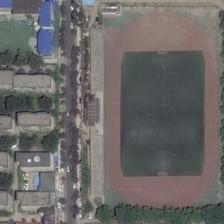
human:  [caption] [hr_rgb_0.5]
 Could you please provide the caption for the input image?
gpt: a playground is near to some buildings and green trees .

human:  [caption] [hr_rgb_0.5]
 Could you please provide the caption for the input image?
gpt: a large playground is next to a piece of buildings .

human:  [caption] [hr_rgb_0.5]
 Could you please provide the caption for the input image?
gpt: a large playground is surrounded by many green trees and many buildings .

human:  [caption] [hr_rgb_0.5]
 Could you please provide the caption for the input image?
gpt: the football field occupies this rectangular area which is close to the residential buildings .

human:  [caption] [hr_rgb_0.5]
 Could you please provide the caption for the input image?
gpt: a large playground is next to a piece of buildings .